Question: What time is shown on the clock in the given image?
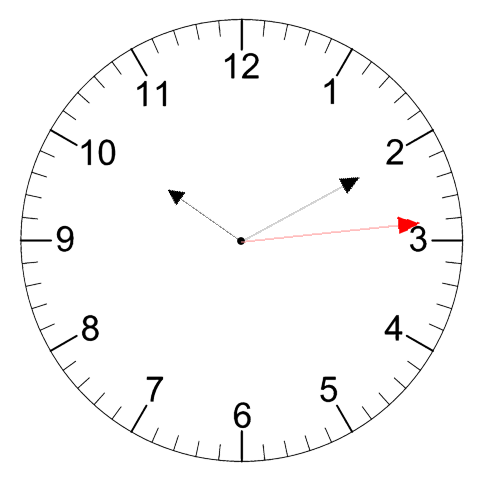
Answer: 10:10:14